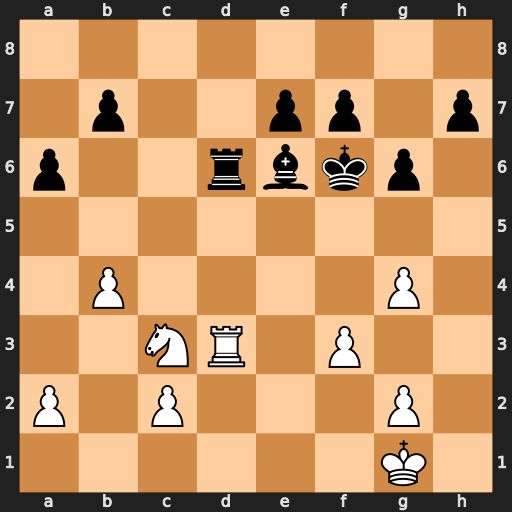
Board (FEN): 8/1p2pp1p/p2rbkp1/8/1P4P1/2NR1P2/P1P3P1/6K1
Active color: w
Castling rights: -
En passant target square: -
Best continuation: Ne4+ Ke5 Nxd6